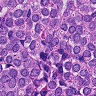
Metastatic tissue present: yes